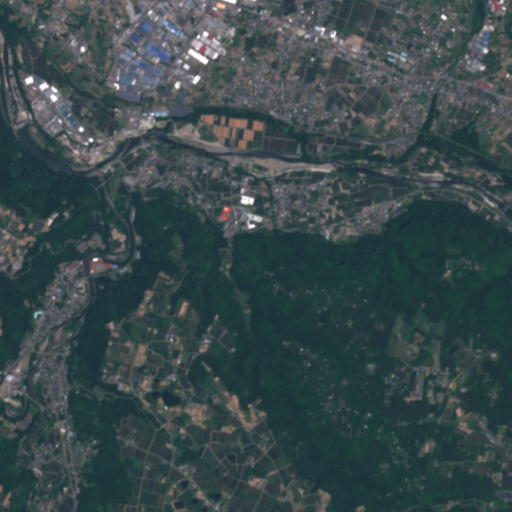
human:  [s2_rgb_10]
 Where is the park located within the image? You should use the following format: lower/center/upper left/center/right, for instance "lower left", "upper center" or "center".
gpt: The park is located in the upper center of the image.
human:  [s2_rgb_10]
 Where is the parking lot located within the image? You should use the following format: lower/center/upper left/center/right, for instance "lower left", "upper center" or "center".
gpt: The parking lot is located in the center right of the image.
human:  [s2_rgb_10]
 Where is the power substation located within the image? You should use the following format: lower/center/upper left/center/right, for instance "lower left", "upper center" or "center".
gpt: The power substation is located in the center left of the image.
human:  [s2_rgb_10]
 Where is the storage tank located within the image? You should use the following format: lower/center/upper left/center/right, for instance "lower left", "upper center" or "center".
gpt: The storage tank is located in the center of the image.
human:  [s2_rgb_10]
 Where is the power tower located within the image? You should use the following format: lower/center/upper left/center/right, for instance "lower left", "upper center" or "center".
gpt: There is no power tower in the image.